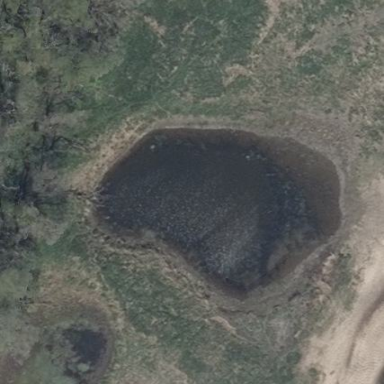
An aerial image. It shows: Oxbow water feature in natural setting.